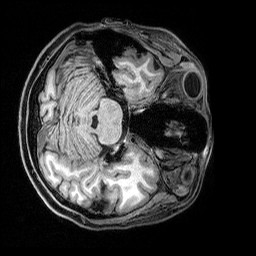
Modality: T1w
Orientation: axial
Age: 24
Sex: female
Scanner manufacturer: siemens
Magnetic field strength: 3 T
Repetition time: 2.5 s
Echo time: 0.00369 s